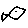
Label: fish